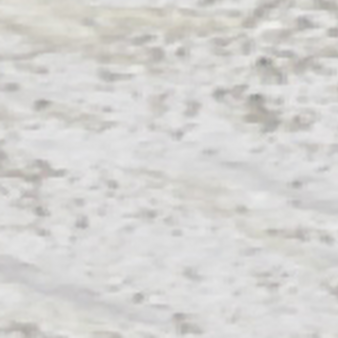
Label: other